Question: I wanted to test PyQt to write a quick app to display and edit data in an Excel like form but the data is never shown.
Both the docs and the book I read say that using .setItem(row, colum, QTableWidgetItem(data)) on a QtableWidget object is way to go.
However, the following code doesn't work, I only have an empty table and I can't figure out why. Any idea ?
'''
import sys
from PyQt5.QtWidgets import (
QApplication,
QMainWindow,
QTableWidget,
QTableWidgetItem,
QMenu,
QAction,
QInputDialog,
)
class SpreadsheetFramework(QMainWindow):
def __init__(self):
super().__init__()
self.initUI()
def initUI(self):
self.setMinimumSize(1000, 500)
self.setWindowTitle("Spreadsheet Table")
# Used for copy and paste actions
self.item_text = None
self.createTable()
self.fillTable()
self.show()
def createTable(self):
self.table_widget = QTableWidget()
self.table_widget.setRowCount(10)
self.table_widget.setColumnCount(10)
self.table_widget.setCurrentCell(0, 0)
self.setCentralWidget(self.table_widget)
def fillTable(self):
for i in range(10):
for j in range(10):
self.table_widget.setItem(i, j, QTableWidgetItem(i * j))
if __name__ == "__main__":
app = QApplication(sys.argv)
window = SpreadsheetFramework()
sys.exit(app.exec_())
'''
This is what the window looks like when I run the code

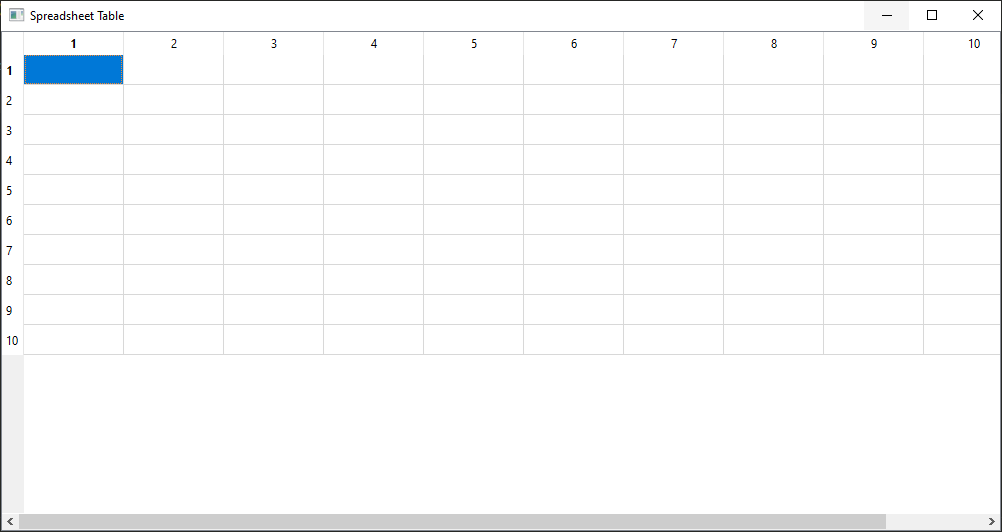
Answer: If you want to display the data in a QTableWidgetItem and pass it through the constructor then it must be a string.
'''
self.table_widget.setItem(i, j, QTableWidgetItem(str(i * j)))
'''
The downside is that it is no longer a number but a string that represents a number.
Another better option is to use setData to pass the number to the Qt.DisplayRole role.
'''
item = QTableWidgetItem()
item.setData(Qt.DisplayRole, i * j)
self.table_widget.setItem(i, j, item)
'''